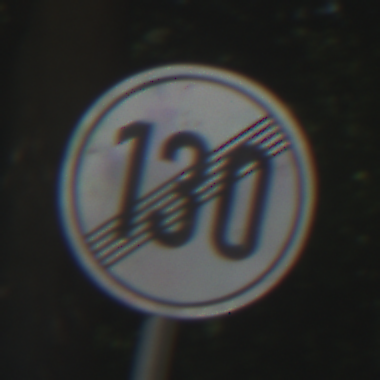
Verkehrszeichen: EndeGeschwindigkeit130
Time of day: Midday
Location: Outdoor (RoadRail)
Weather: Clear
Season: NotSpecified
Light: Natural